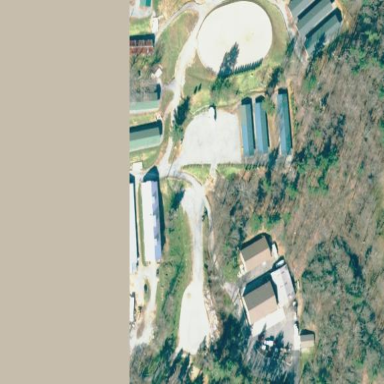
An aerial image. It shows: Farmyard used for horse riding activities.